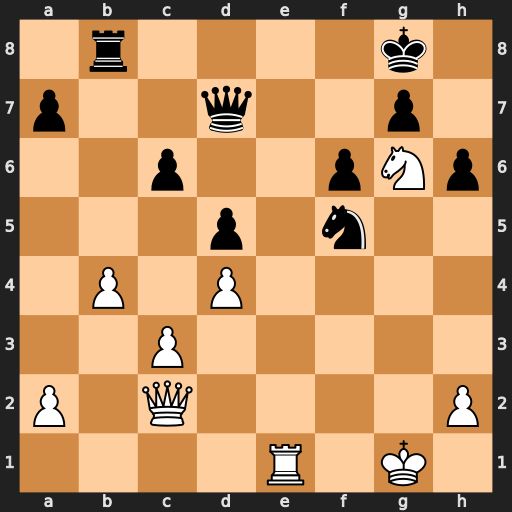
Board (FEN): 1r4k1/p2q2p1/2p2pNp/3p1n2/1P1P4/2P5/P1Q4P/4R1K1
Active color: w
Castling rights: -
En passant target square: -
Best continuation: Qxf5 Qxf5 Ne7+ Kf8 Nxf5